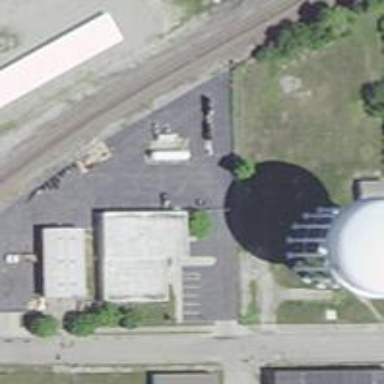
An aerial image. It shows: Storage tank with man-made structure.